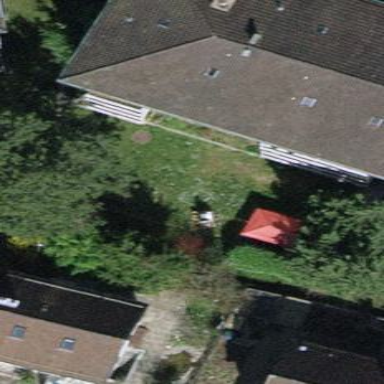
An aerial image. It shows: Apartment building with hipped roof.